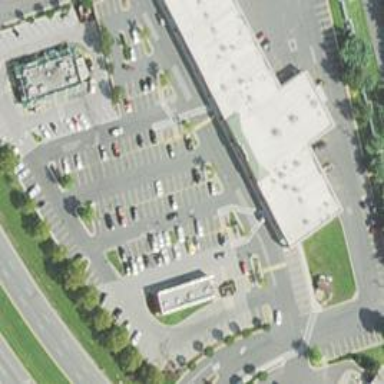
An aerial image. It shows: Pharmacy providing healthcare services.